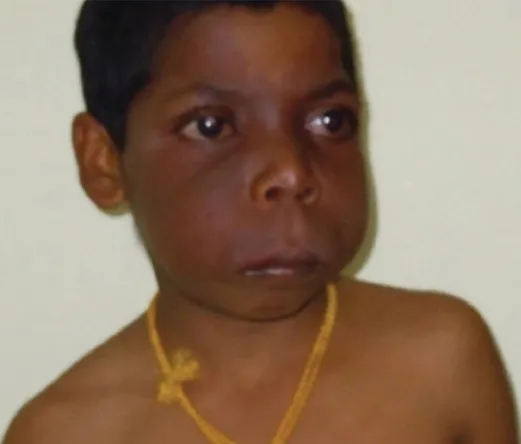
General appearance.
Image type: medical_photograph (other_medical_photograph)